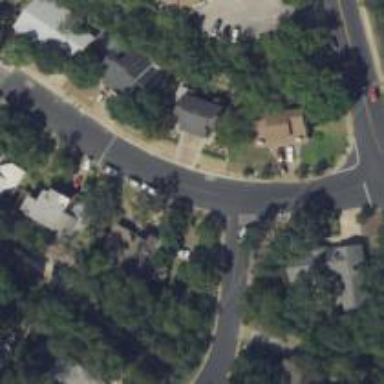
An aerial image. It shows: Residential road with asphalt surface. Sidewalk is present on the left side.